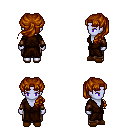
a pixel art fantasy rpg character, female body template, dark elf, purple skin, brown robe, robe skirt, brunette princess hairstyle, leather bracers, brown slippers, four views (front, back, left, right), 2x2 character sprite sheet, small pixel art, hard edges, no anti-aliasing